Aerial crown-view tile of a tropical tree (Barro Colorado Island, Panama), acquired 20241014:
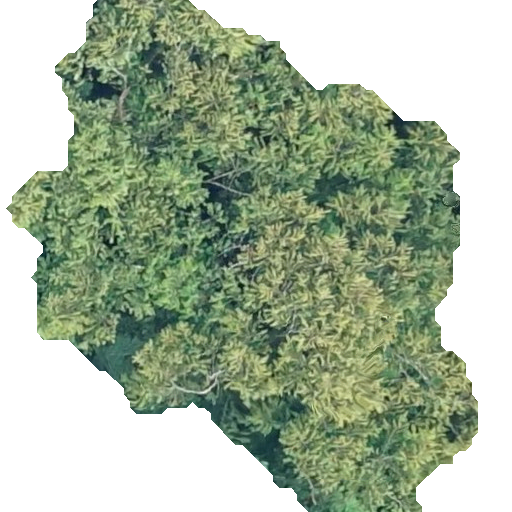
Species: Guazuma ulmifolia
GBIF accepted scientific name: Guazuma ulmifolia
Crown area: 252.093 m²